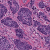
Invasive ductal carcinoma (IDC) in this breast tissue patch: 1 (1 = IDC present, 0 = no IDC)